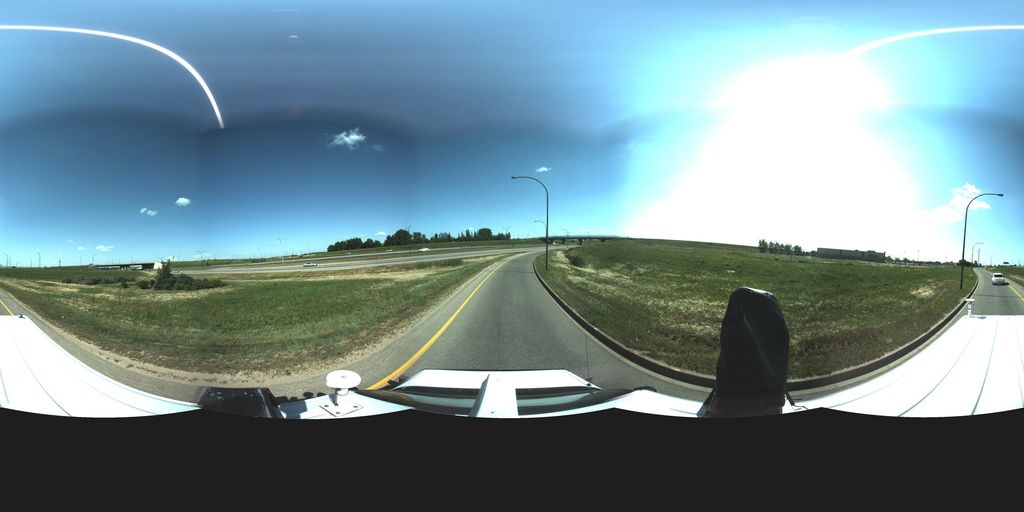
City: saskatoon